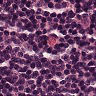
Metastatic tissue present: no